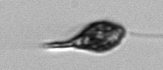
Label: Euglena